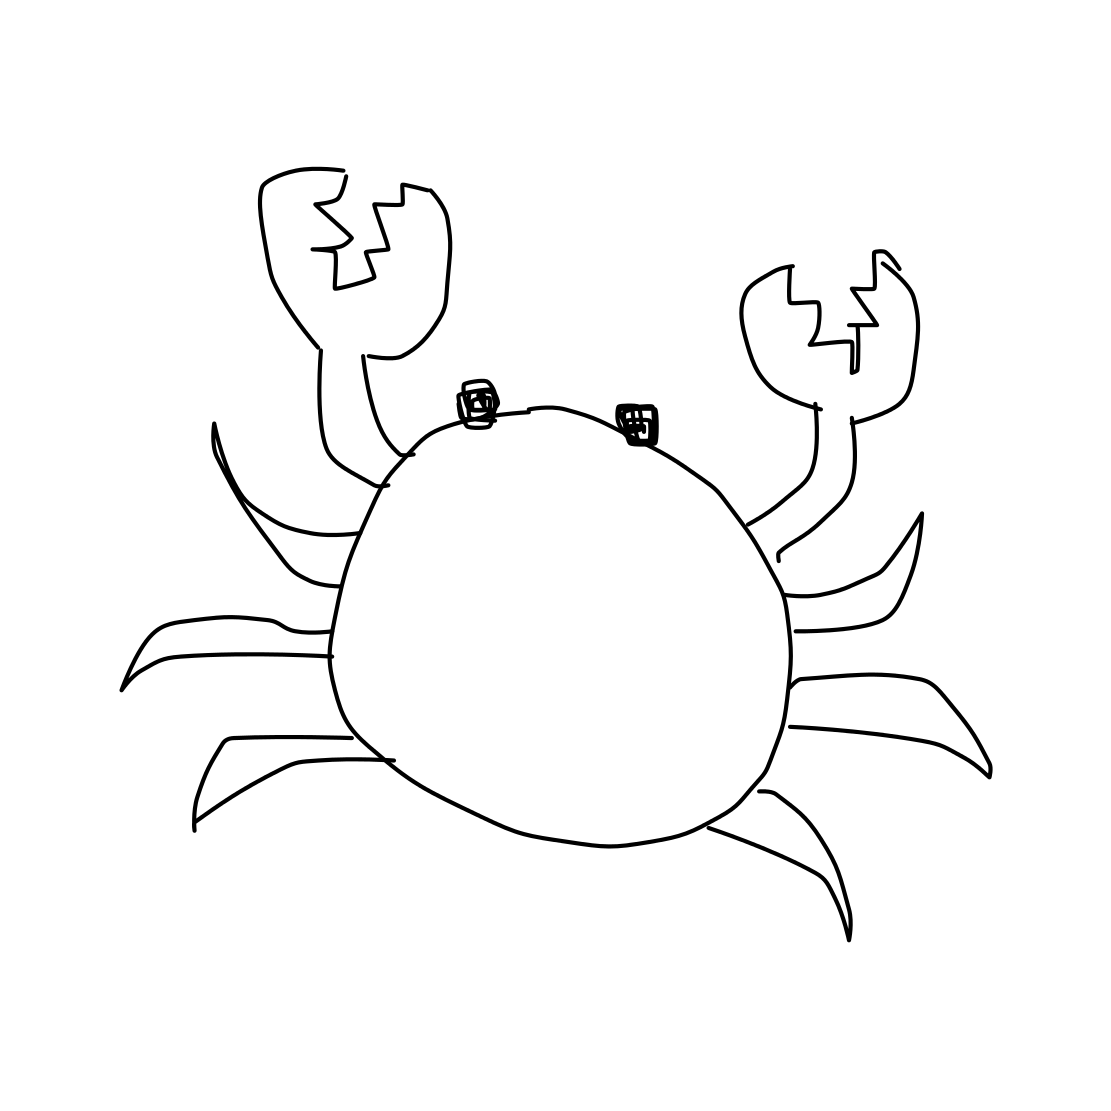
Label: crab